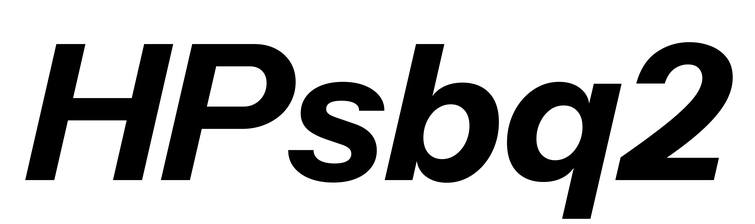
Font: InstrumentSans-Italic_Bold_Italic